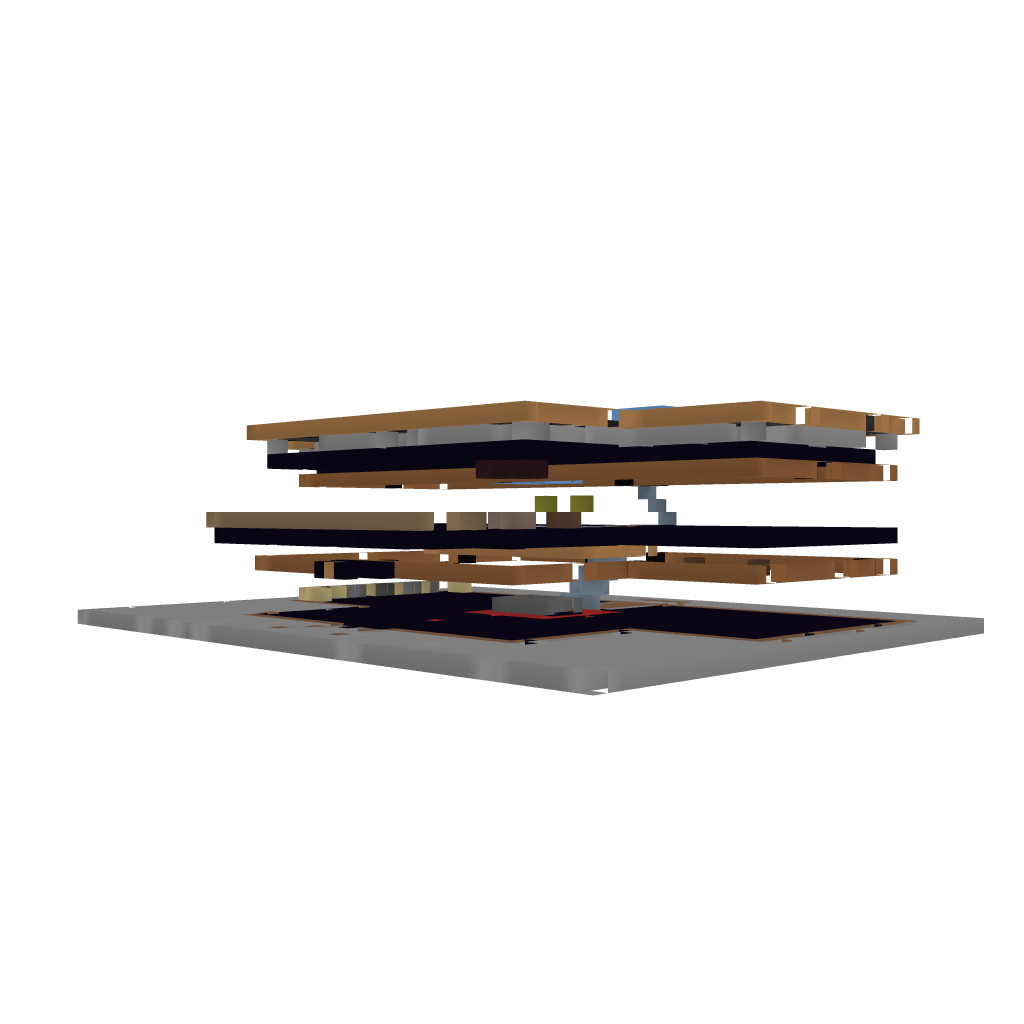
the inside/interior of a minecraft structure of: Mansion by Alurra17